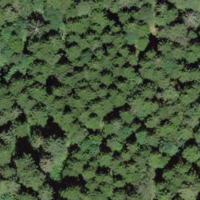
EUNIS habitat code: 43
Species observed at this site:
Astrantia major